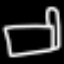
Label: bed